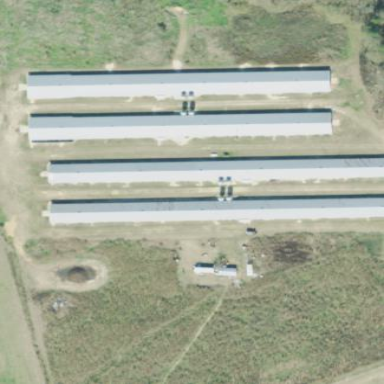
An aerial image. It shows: Poultry farmyard is depicted in the image.